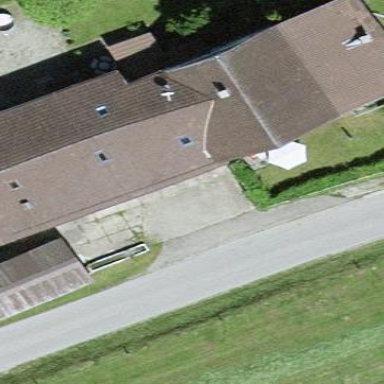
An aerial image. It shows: Farm building.